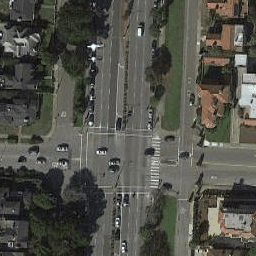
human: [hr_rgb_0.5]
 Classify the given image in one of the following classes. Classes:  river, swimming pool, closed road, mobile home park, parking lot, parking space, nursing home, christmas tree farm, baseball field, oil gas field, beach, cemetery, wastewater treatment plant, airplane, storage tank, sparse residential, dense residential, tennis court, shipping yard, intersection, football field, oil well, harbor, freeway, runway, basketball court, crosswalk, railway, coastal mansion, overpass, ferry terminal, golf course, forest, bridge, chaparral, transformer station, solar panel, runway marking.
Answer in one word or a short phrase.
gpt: intersection